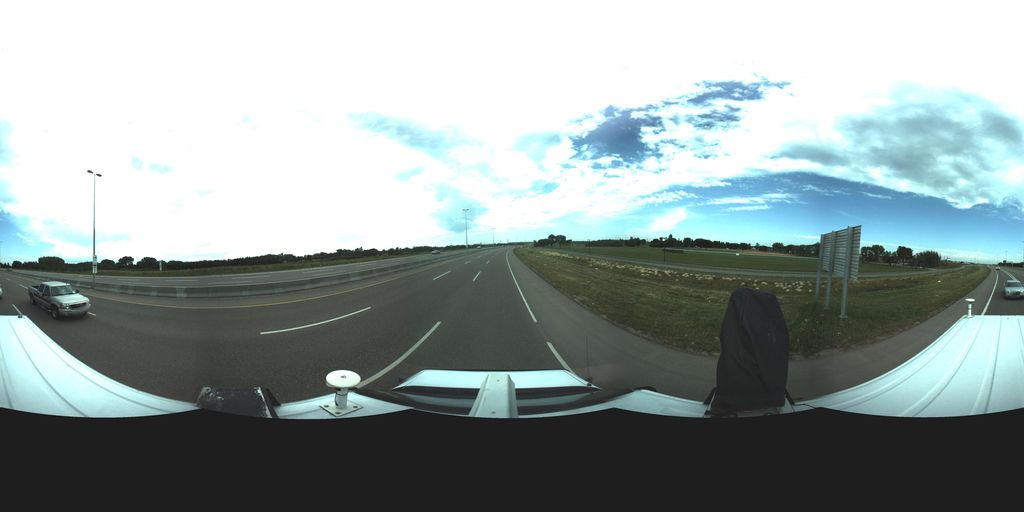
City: saskatoon